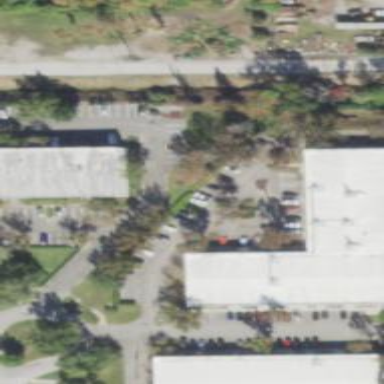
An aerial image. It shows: Office building.